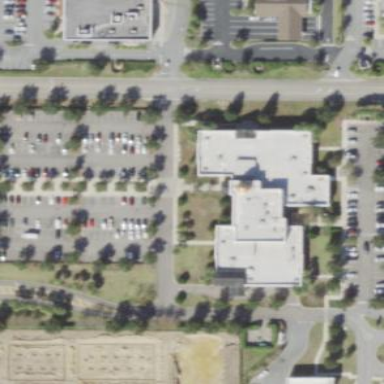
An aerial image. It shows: Parking area.